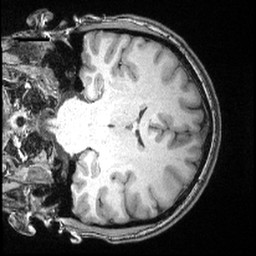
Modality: T1w
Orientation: coronal
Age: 27
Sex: male
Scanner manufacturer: siemens
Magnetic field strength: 3 T
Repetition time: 2.4 s
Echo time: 0.00374 s